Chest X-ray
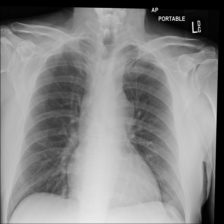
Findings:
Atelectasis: negative
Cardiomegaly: negative
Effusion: negative
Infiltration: negative
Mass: negative
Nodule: negative
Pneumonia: negative
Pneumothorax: negative
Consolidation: negative
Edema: negative
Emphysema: negative
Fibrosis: negative
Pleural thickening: negative
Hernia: negative